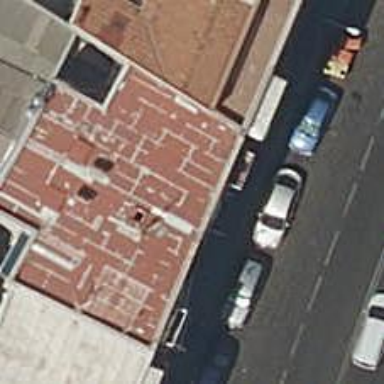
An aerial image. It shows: Restaurant.